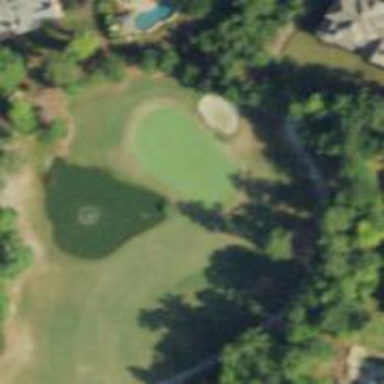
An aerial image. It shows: Grassy area designated as golf fairway.